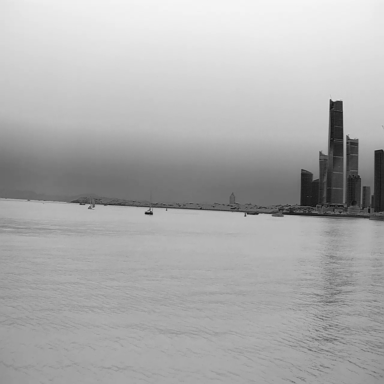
There are three container_ships in the infrared image.